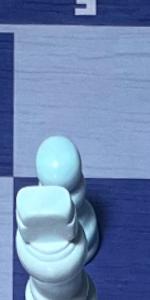
Label: Pawn_White